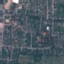
Label: Residential